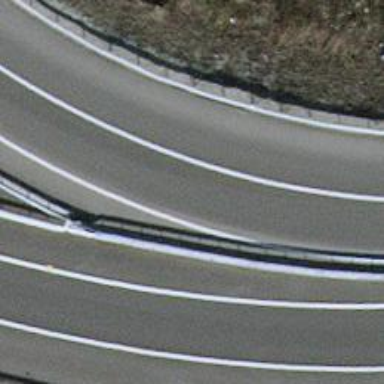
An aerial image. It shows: Asphalt motorway link.